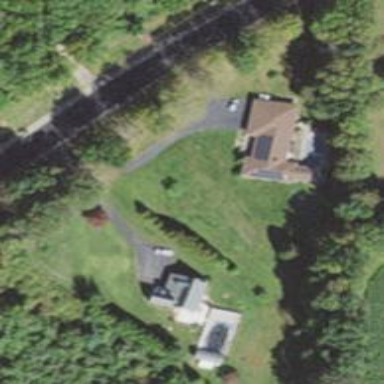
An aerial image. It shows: Residential driveway serving as service road.